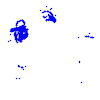
Particle: kaon